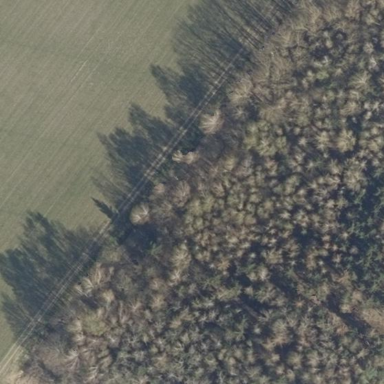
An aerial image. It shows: Forest area.